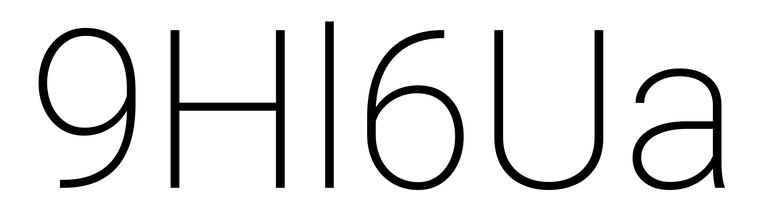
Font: Roboto_ExtraLight